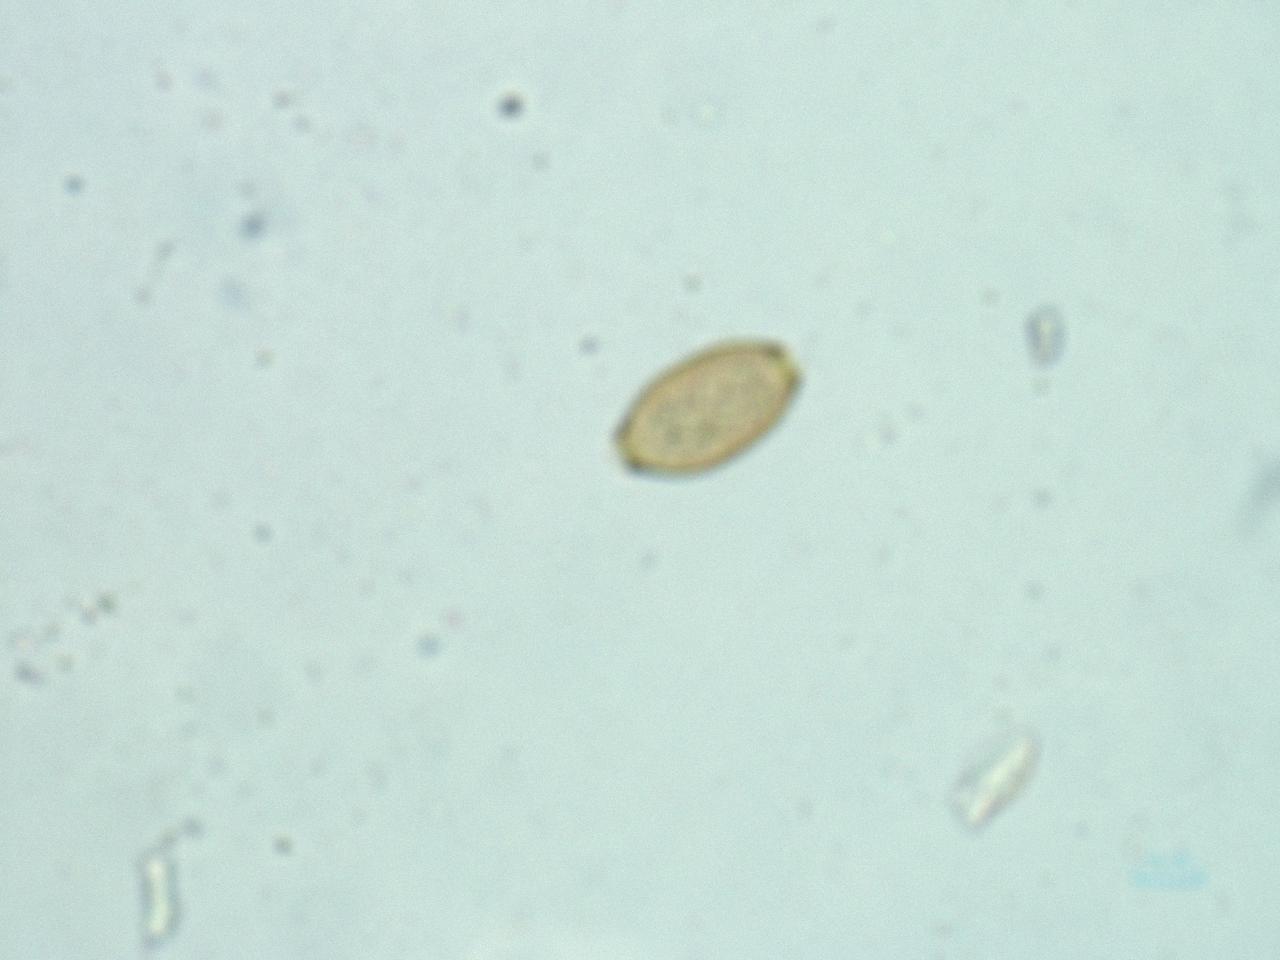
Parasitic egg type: Trichuris trichiura